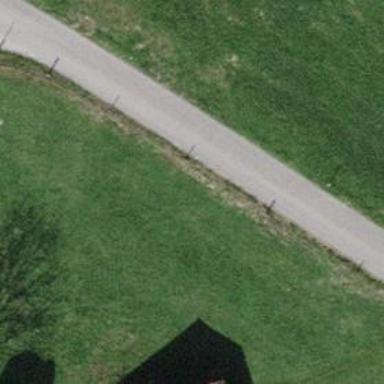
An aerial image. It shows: Unclassified road.